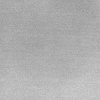
Atmospheric dust classification: dusty